Interaction volume radius: 5 \u00c5
Interaction volume height: 30 \u00c5
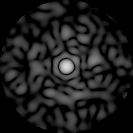
Disorder parameter: 0.8537